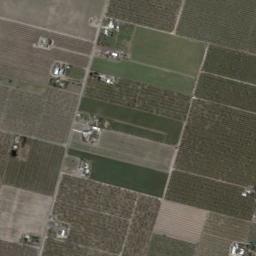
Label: rectangular_farmland